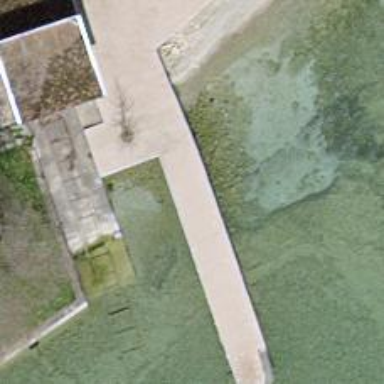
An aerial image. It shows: Man-made pier.